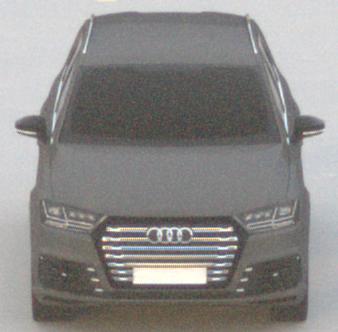
Make: Audi
Model: SQ7
Detailed model: -
Model produced from: 2016
Model produced until: 2018
Doors: 5
Color: gray
Road condition: dry road
Daytime: sunrise or sunset
Contrast: low contrast